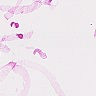
Metastatic tissue present: no